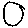
Label: circle